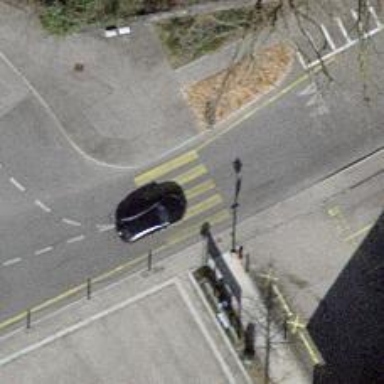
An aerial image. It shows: Marked road crossing.